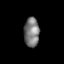
Tissue: lung
Cell type: Others
Senescence score: 0.2431
Nuclear area (px): 435
Mean DAPI intensity: 124.43